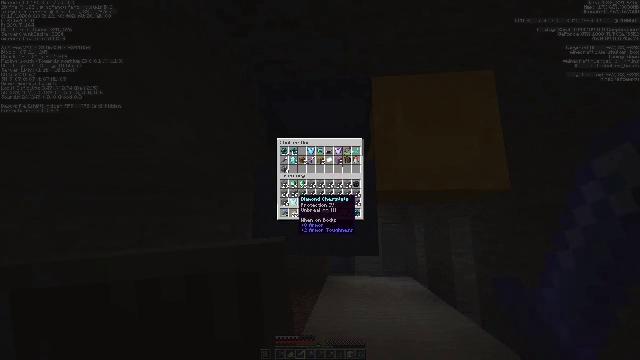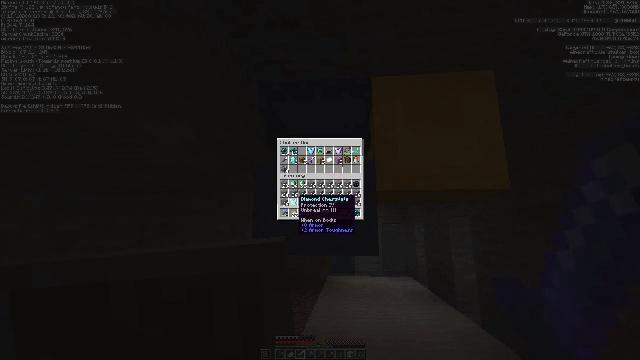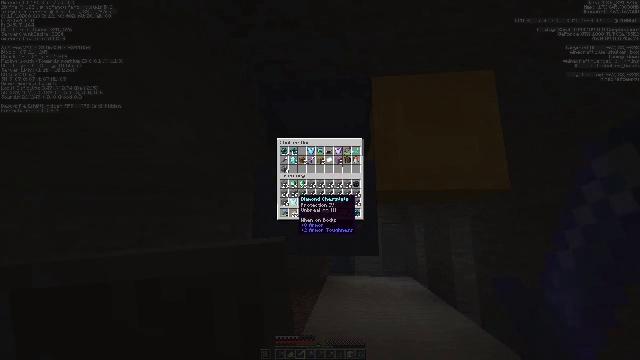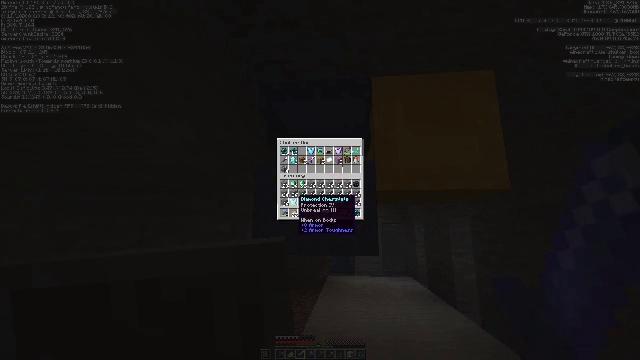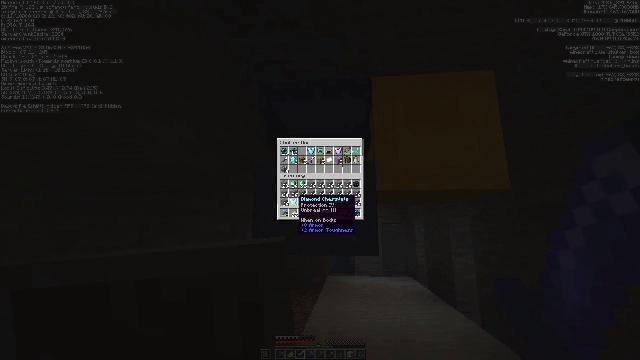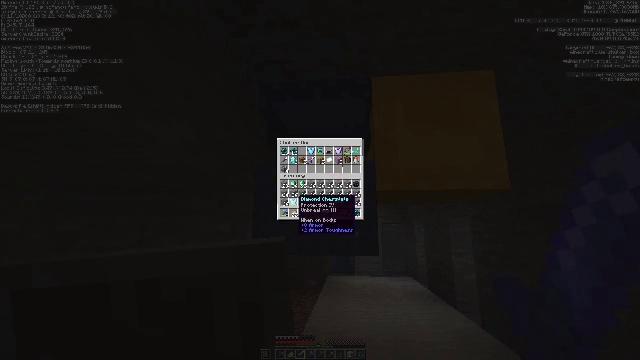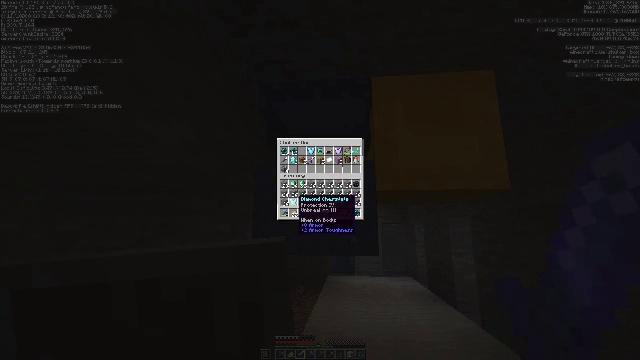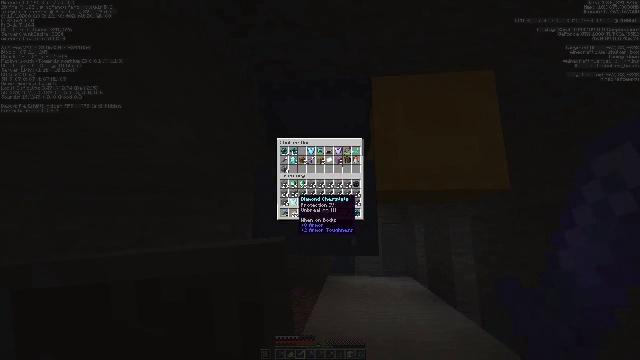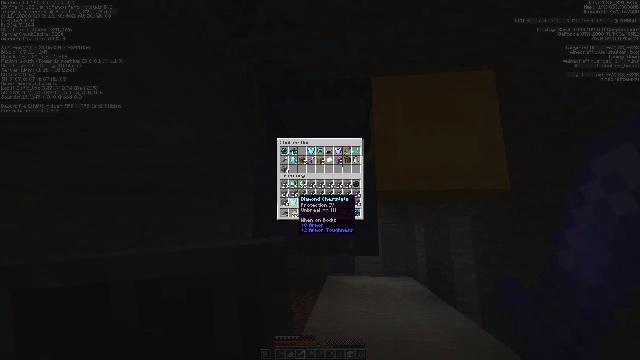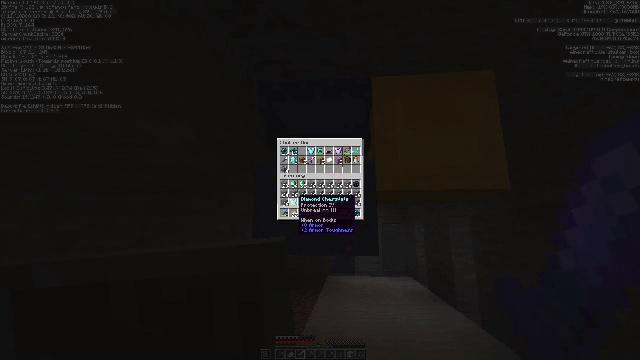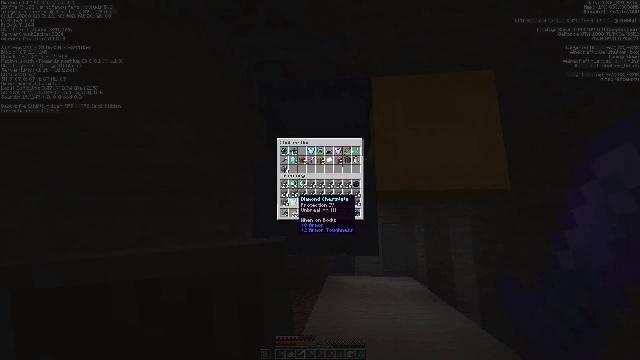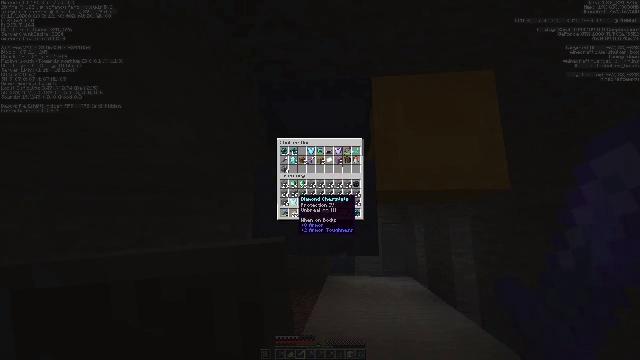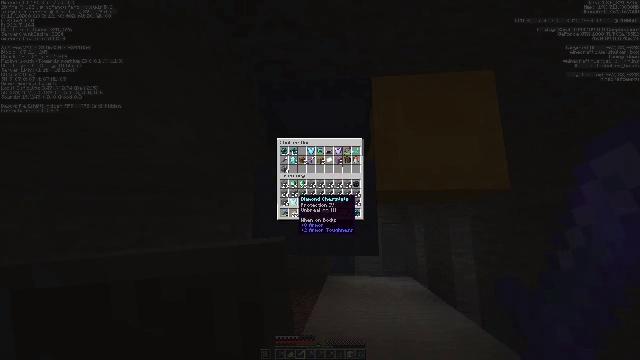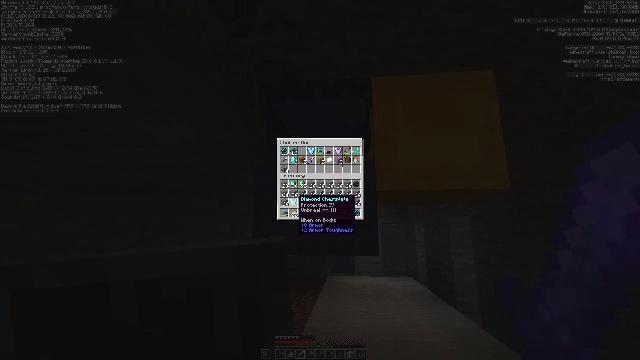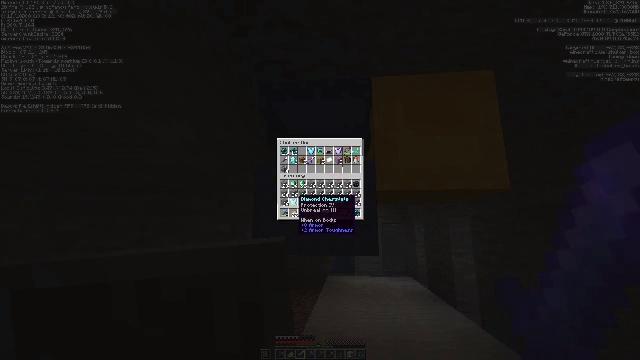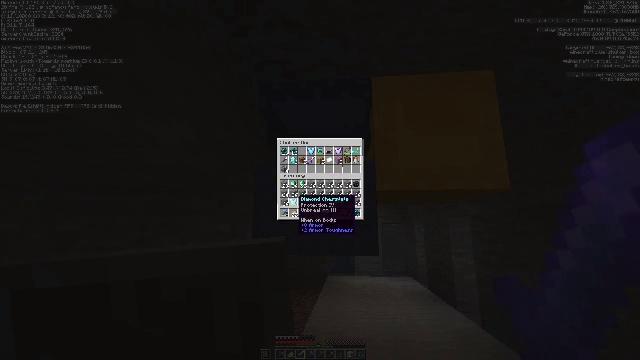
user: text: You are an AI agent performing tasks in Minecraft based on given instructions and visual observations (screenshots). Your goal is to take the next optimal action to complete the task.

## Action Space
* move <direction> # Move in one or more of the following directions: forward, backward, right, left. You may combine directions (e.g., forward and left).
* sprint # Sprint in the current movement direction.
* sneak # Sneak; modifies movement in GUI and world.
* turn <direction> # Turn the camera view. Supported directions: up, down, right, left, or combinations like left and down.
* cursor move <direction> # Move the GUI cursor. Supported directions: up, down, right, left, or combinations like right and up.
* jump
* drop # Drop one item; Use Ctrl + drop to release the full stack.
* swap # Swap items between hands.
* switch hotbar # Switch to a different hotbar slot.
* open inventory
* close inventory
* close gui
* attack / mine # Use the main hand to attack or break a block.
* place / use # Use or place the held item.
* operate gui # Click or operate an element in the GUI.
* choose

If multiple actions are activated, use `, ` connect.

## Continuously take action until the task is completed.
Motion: motion action
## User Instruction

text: craft item air
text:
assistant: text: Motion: no_op
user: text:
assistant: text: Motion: no_op
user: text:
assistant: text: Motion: no_op
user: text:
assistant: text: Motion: no_op
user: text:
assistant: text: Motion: no_op
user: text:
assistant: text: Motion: no_op
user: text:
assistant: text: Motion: no_op
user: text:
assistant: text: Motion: no_op
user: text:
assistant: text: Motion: no_op
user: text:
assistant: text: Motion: no_op
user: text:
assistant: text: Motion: no_op
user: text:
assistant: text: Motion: no_op
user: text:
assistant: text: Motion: no_op
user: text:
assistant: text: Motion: no_op
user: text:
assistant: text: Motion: no_op
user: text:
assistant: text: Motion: turn up
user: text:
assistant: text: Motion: turn right and up
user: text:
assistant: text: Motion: no_op
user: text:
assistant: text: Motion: no_op
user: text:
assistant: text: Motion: no_op
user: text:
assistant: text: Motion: turn down
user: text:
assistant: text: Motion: turn down
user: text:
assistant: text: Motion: turn down
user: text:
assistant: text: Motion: no_op
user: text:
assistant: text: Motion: no_op
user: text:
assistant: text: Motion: no_op
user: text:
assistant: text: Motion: no_op
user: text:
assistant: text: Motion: no_op
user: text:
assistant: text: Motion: no_op
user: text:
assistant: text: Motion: no_op